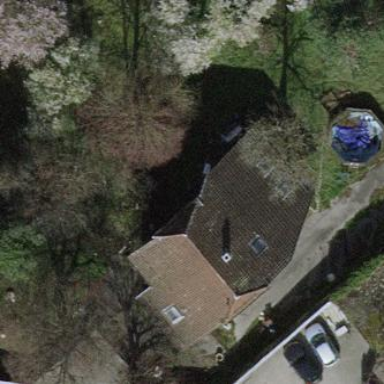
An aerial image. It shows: Garden surrounded by fence.